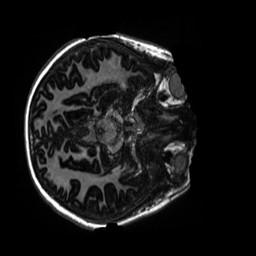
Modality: MP2RAGE
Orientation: axial
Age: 10
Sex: male
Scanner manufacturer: siemens
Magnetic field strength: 3 T
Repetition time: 4 s
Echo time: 0.00303 s